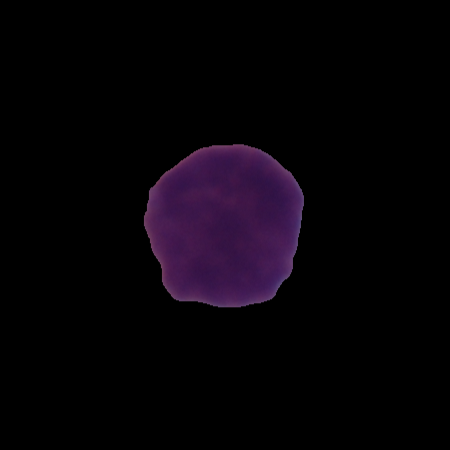
Label: healthy